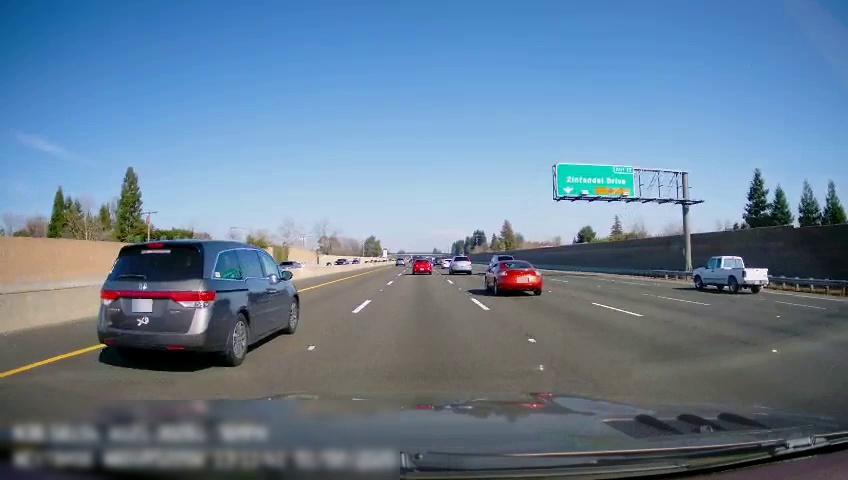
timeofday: Day
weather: Sunny
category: Drivable Space
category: Vehicles | Car
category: Vehicles | Truck
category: Vehicles | Truck
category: Vehicles | Car
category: Vehicles | Car
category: Vehicles | SUV
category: Vehicles | SUV
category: Vehicles | Van
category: Vehicles | Truck
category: Vehicles | Car
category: Vehicles | SUV
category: Vehicles | Car
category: Lanes | Alternate Lane
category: Lanes | Current Lane
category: Lanes | Current Lane
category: Lanes | Alternate Lane
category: Lanes | Alternate Lane
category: Lanes | Alternate Lane
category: Lanes | Alternate Lane
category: Traffic | Signs
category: Traffic | Signs